Question: I would like to modify the "name" attribute of an amazon instance. See attached screenshot. I need to do it programmatically, but can't find anywhere in the EC2 API how to set that.
If it matters, I'm launching these via a spot request through their API. I would like to set the field that I tagged, "set this name" in the image below.

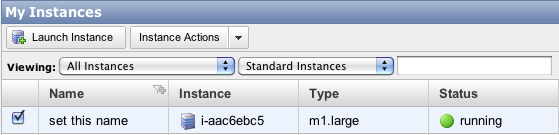
Answer: This might help...
'''
AmazonEC2 ec2;
AWSCredentials credentials;
String accKey = "your access key";
String secKey = "your secret key";
credentials = new BasicAWSCredentials(accKey, secKey);
ec2 = new AmazonEC2Client(credentials);
String instanceId = "Your Instance ID";
List<Tag> tags = new ArrayList<Tag>();
Tag t = new Tag();
t.setKey("Name");
t.setValue("my server!");
tags.add(t);
Tag t = new Tag();
t.setKey("owner");
t.setValue("me");
tags.add(t);
CreateTagsRequest ctr = new CreateTagsRequest();
ctr.setTags(tags);
ctr.withResources(instanceId);
ec2.createTags(ctr);
'''
kind of quick and dirty, but you get the idea.